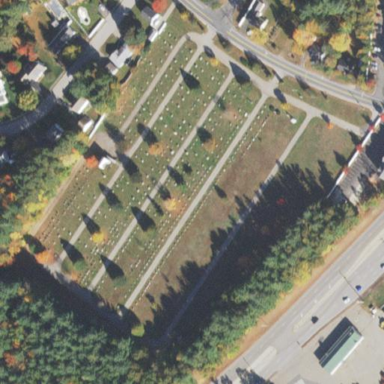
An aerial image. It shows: Cemetery.